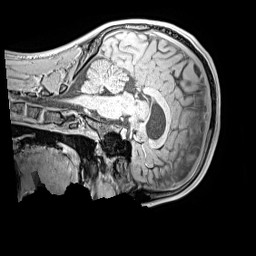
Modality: MP2RAGE
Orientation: sagittal
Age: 13
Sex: male
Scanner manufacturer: siemens
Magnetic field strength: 3 T
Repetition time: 4 s
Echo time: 0.00299 s